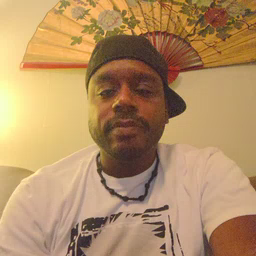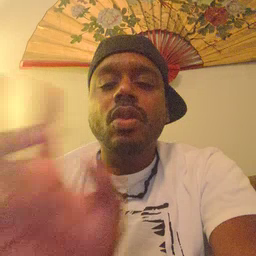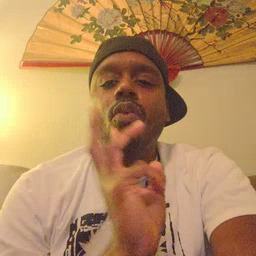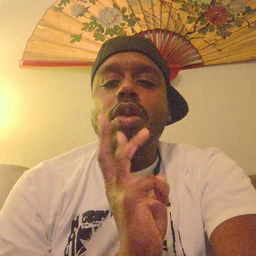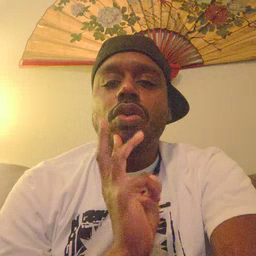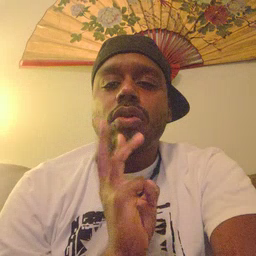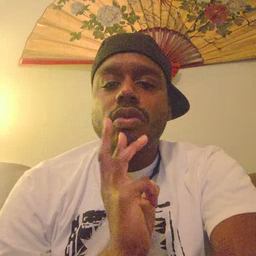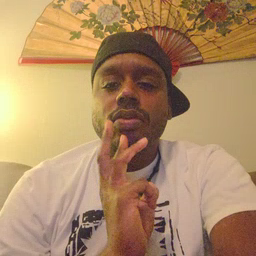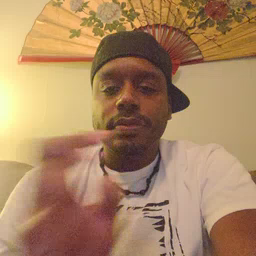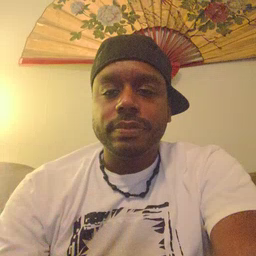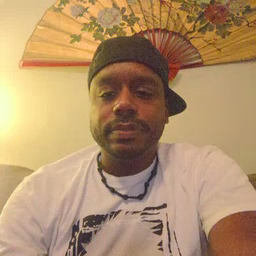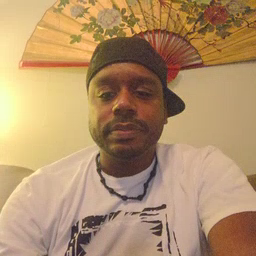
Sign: water